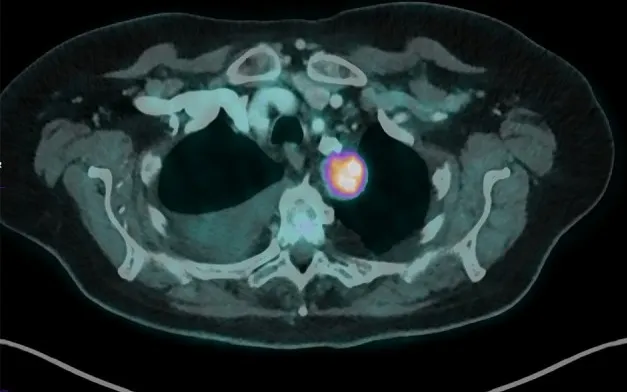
Fusion image in axial cut. It is found that the mass is well-located behind the tracheabronchial axis.
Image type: radiology (pet)